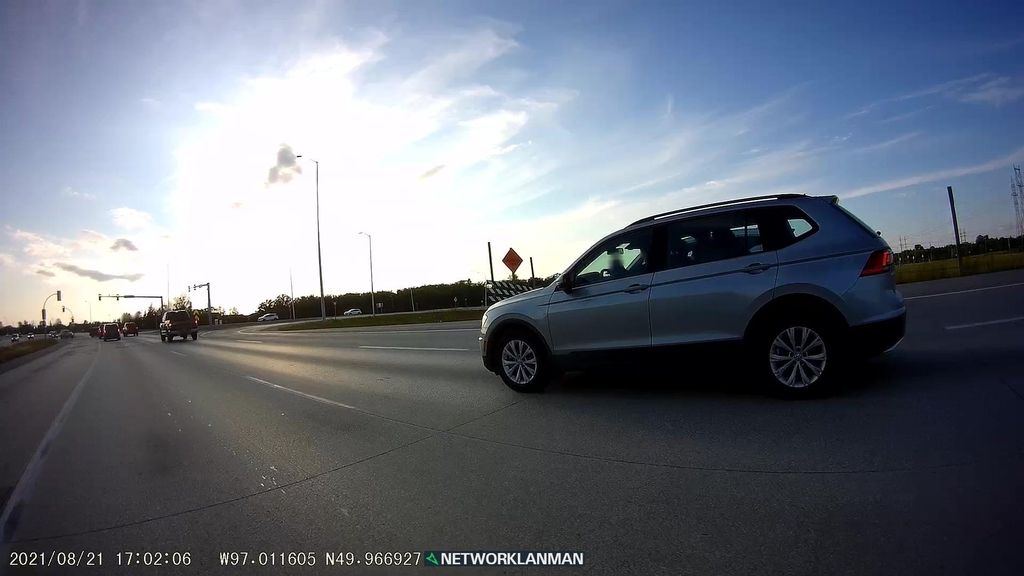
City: winnipeg